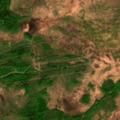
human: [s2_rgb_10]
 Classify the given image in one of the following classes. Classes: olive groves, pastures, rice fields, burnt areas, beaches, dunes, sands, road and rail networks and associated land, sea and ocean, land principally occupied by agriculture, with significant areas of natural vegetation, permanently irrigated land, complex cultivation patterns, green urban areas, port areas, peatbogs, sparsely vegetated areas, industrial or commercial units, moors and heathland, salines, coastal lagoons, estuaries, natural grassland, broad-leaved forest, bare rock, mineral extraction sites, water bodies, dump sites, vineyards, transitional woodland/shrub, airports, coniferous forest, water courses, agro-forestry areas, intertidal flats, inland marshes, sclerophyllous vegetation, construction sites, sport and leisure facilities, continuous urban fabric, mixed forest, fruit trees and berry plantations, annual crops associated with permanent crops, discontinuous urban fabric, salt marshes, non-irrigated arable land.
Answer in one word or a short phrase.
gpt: mixed forest, transitional woodland/shrub, peatbogs